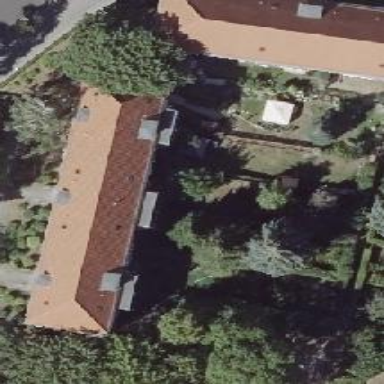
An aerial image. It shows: Apartment building with hipped roof.